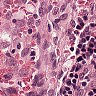
Metastatic tissue present: no